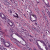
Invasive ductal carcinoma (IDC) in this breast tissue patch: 1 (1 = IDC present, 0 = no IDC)